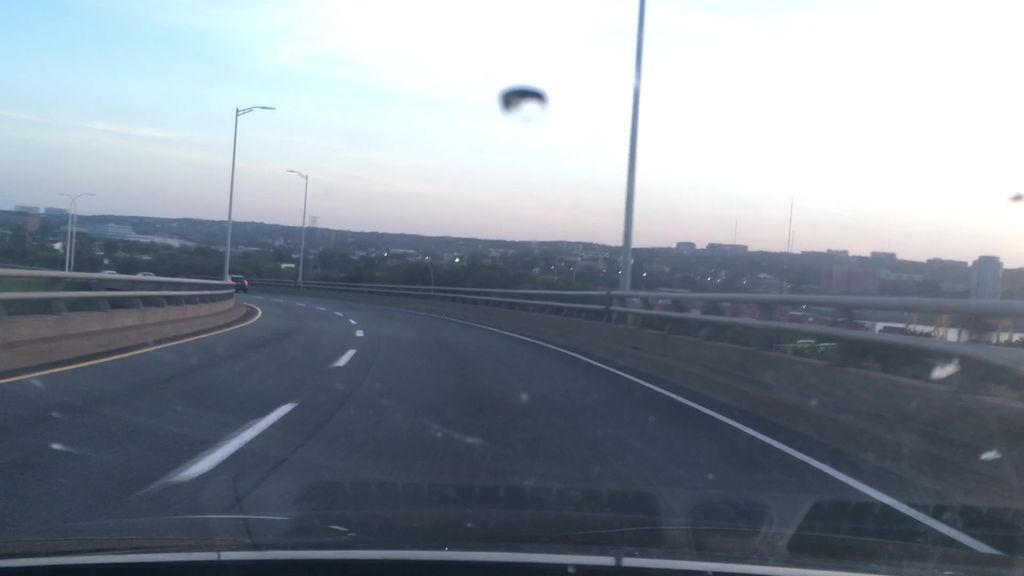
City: halifax